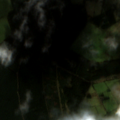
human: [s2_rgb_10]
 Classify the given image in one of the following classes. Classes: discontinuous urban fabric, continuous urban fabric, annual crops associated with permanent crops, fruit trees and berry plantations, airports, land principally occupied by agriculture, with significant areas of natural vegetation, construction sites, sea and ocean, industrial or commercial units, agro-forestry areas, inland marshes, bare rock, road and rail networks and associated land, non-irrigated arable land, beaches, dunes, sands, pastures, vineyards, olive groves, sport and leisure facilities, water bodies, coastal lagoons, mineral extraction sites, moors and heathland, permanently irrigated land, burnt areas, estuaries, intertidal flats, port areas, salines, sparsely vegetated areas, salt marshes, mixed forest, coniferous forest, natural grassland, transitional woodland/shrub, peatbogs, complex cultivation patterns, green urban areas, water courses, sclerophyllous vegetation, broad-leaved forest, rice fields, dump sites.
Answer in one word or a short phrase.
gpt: pastures, coniferous forest